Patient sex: M
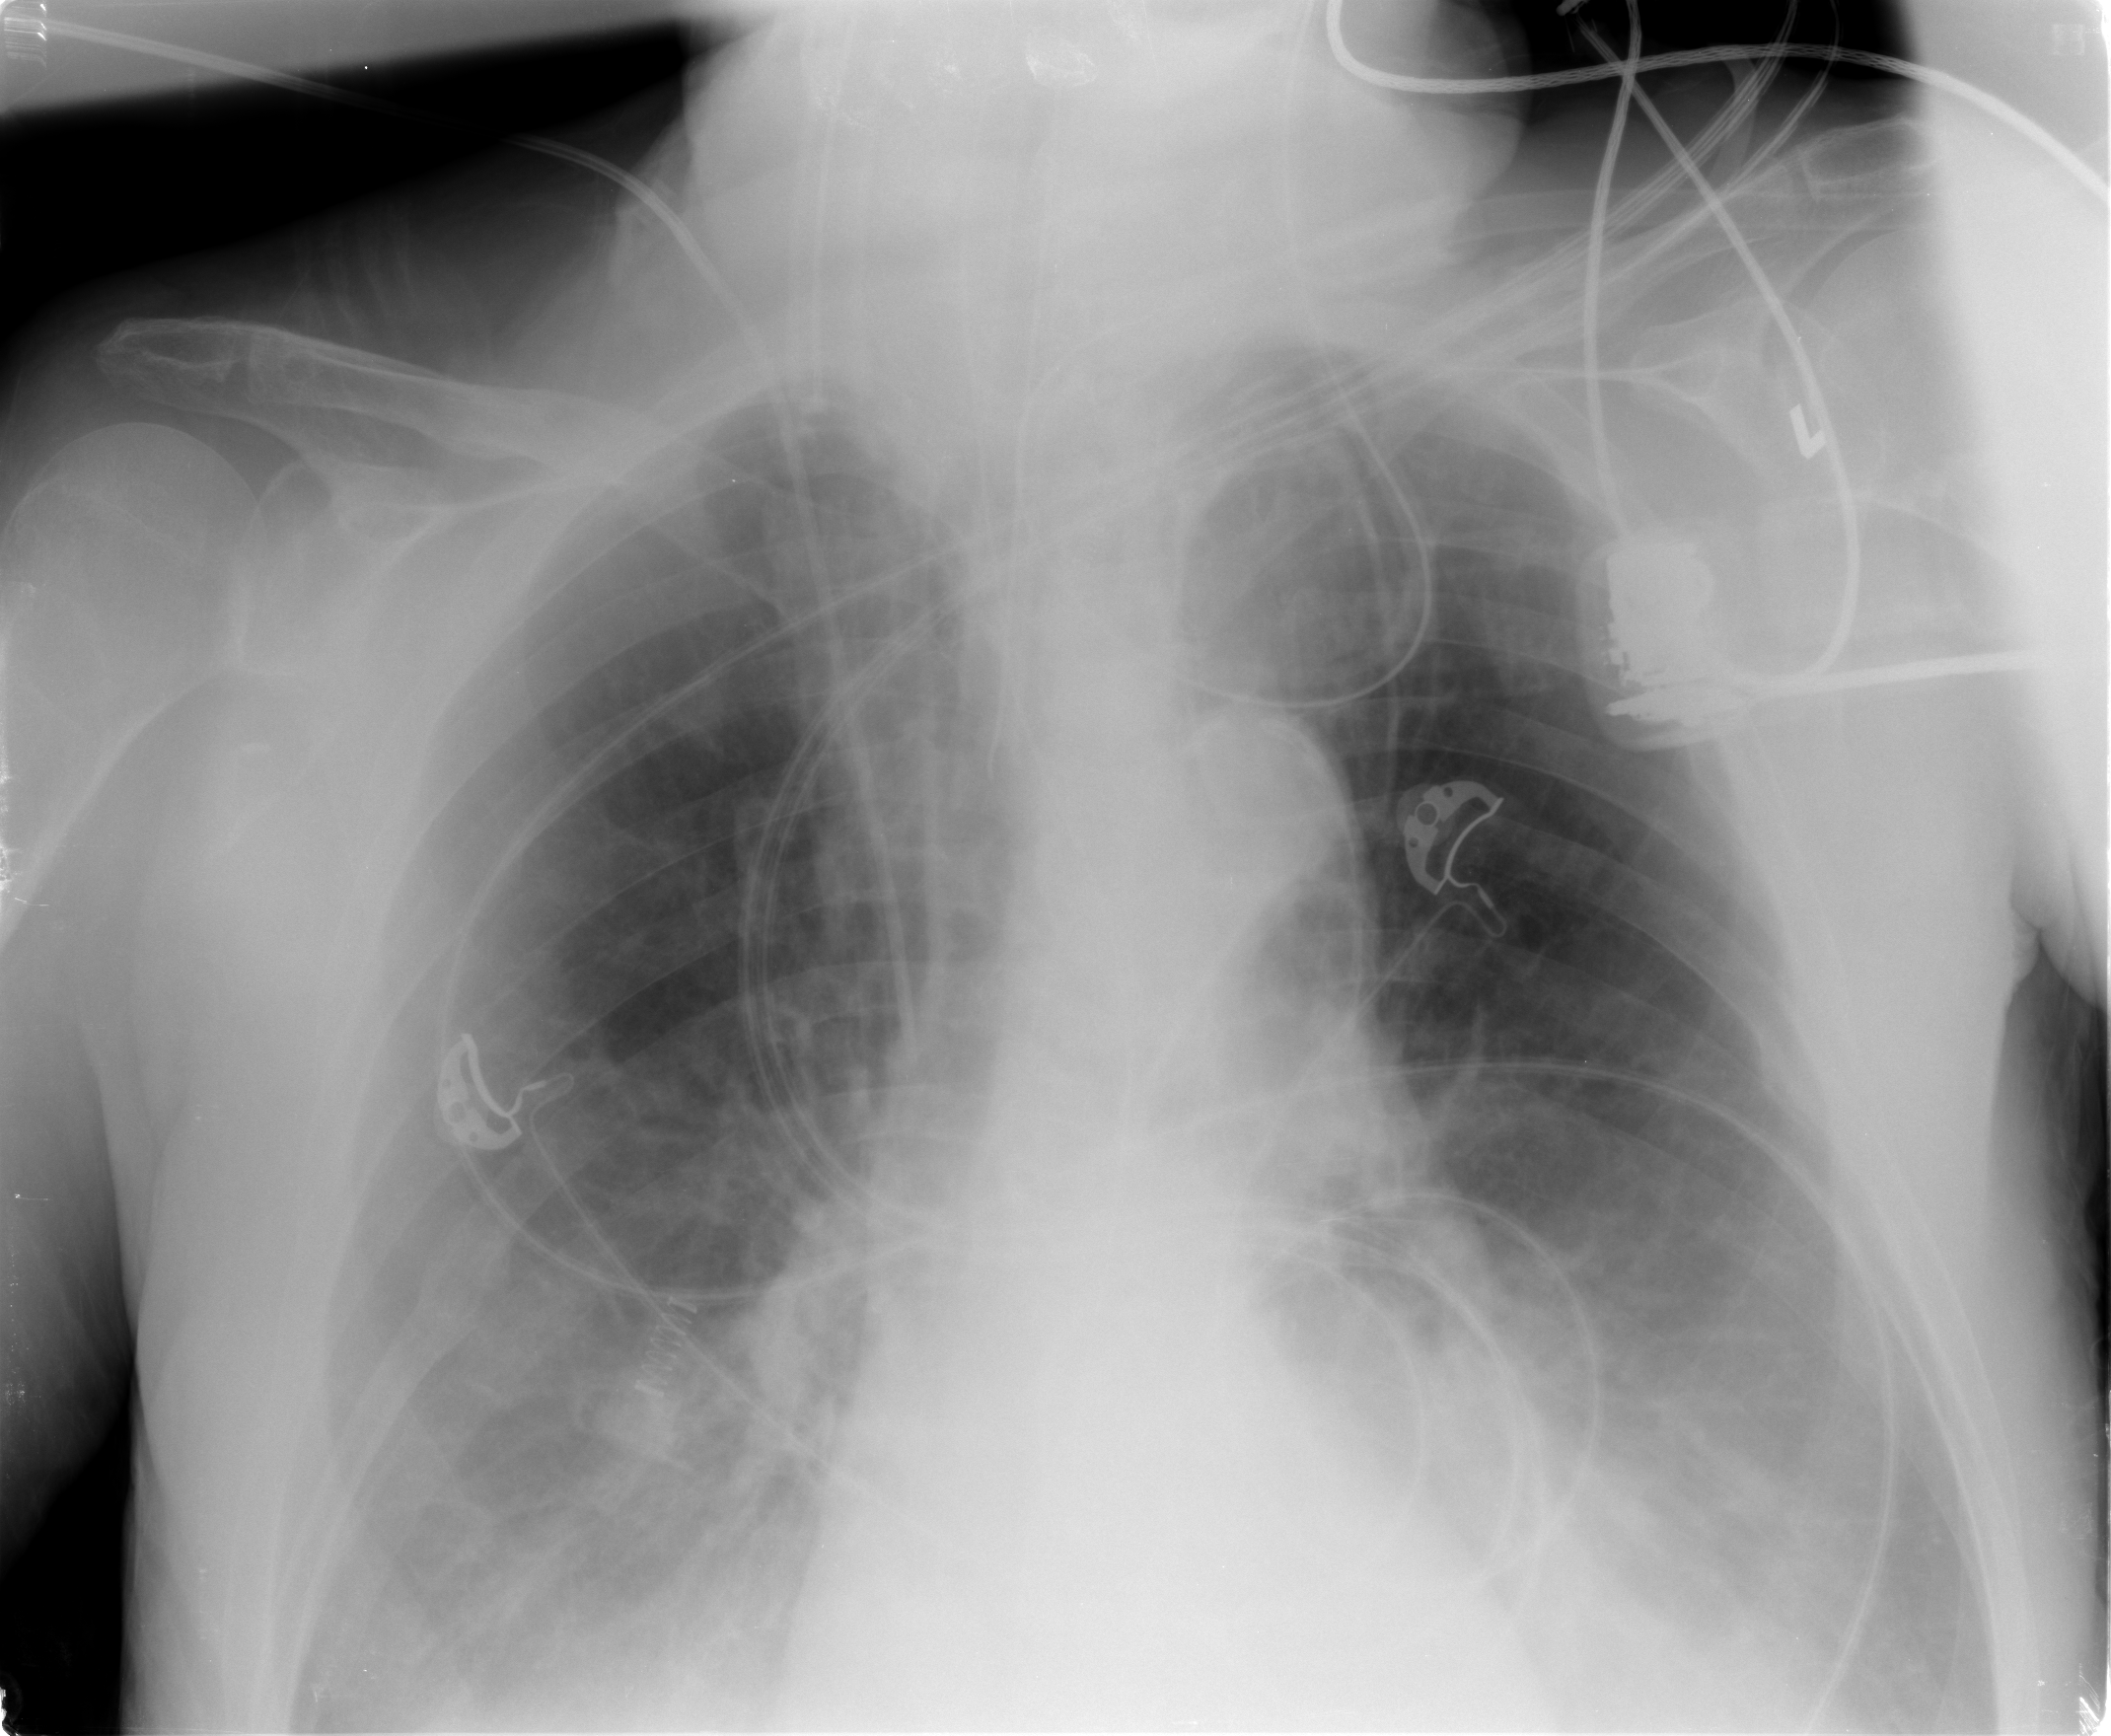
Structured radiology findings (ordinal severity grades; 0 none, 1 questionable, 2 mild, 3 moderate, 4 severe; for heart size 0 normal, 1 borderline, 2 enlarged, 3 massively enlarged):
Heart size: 0
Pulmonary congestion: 0
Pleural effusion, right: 2
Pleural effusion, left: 2
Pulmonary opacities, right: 0
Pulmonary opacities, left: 2
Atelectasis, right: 2
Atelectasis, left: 2